一年级 · 组合几何学
(9 分) 仔细观察，填一填。

(2) 3 和 6 在最左面一列, 3 在 6 的上面。五、按要求解答 (共 3 题; 共 31 分)
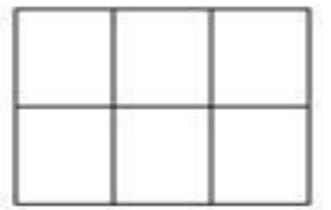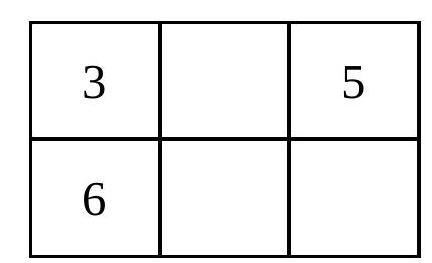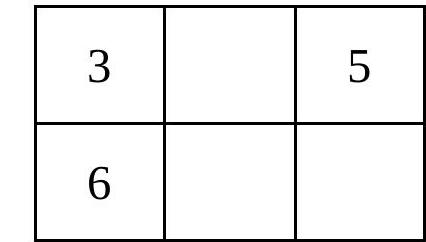
答案: 解( 1 )

(2)